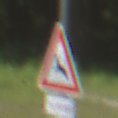
Verkehrszeichen: WildwechselRechts
Zusatzzeichen unten: LaengeEinerStrecke6
Umgebung: Outdoor, RoadRail
Tageszeit: Midday
Wetter: Clear
Licht: Natural
Jahreszeit: NotSpecified
Kontrast: HighContrast